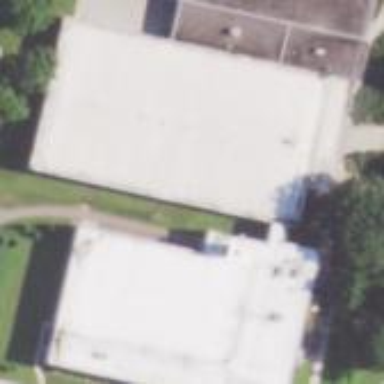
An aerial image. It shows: Commercial building that houses ice rink where curling is practiced.